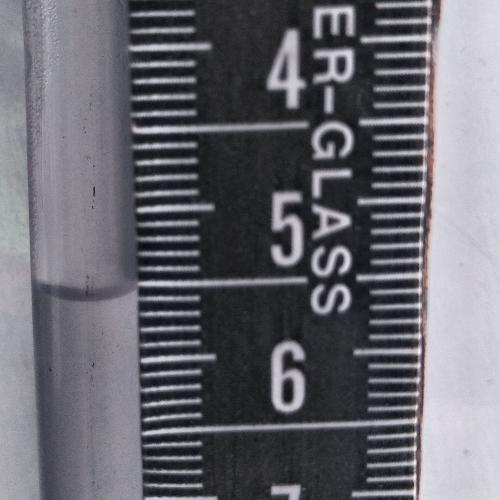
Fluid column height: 5.6 cm